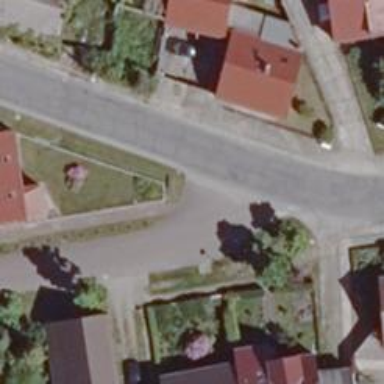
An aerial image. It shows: Footway along the road.